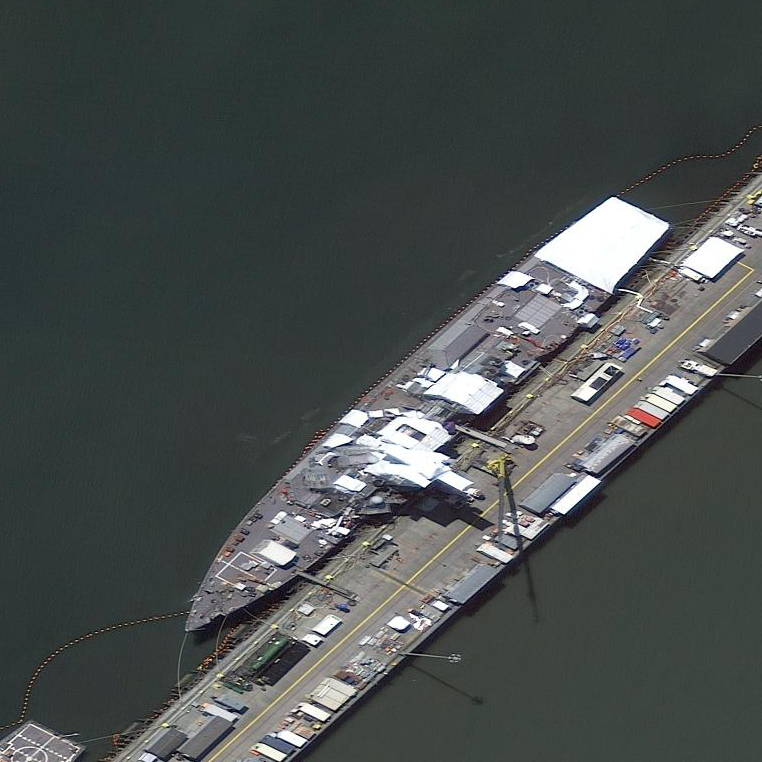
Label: destroyer